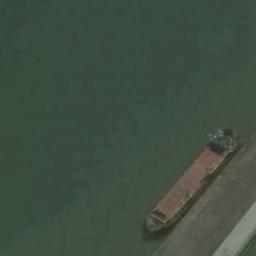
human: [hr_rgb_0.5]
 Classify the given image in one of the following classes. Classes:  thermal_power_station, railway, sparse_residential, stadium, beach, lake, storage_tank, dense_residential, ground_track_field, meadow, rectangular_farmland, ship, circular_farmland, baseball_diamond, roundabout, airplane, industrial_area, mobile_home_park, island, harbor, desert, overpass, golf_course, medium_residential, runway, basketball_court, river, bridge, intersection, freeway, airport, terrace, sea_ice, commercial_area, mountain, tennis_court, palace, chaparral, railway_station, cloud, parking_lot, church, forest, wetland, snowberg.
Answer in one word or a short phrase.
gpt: ship